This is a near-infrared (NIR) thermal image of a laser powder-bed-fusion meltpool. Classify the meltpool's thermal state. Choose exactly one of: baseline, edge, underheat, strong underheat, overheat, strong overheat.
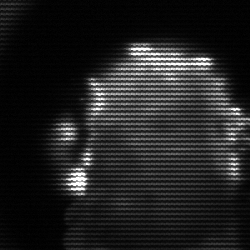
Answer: baseline